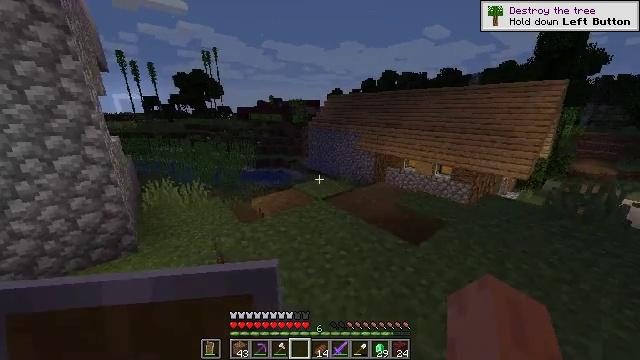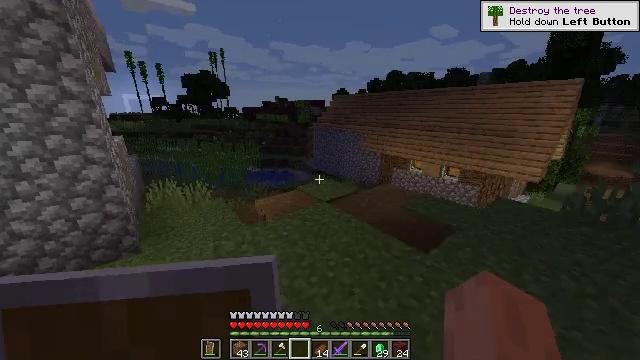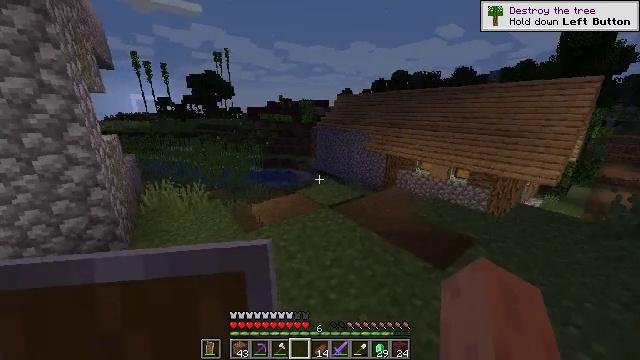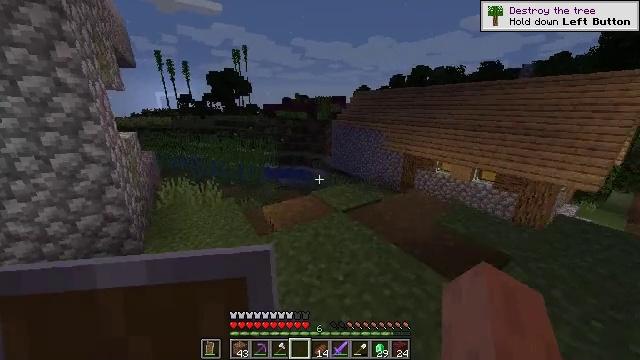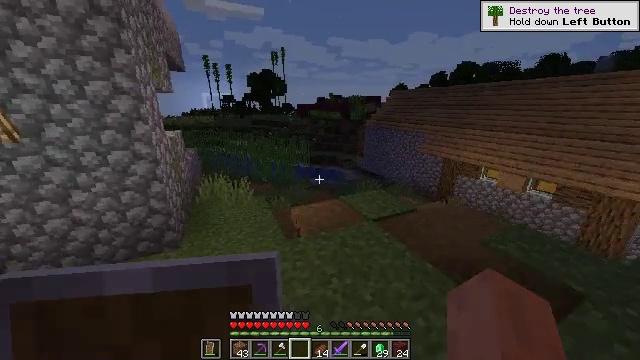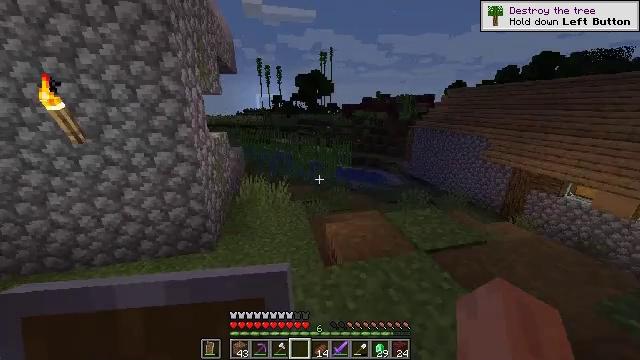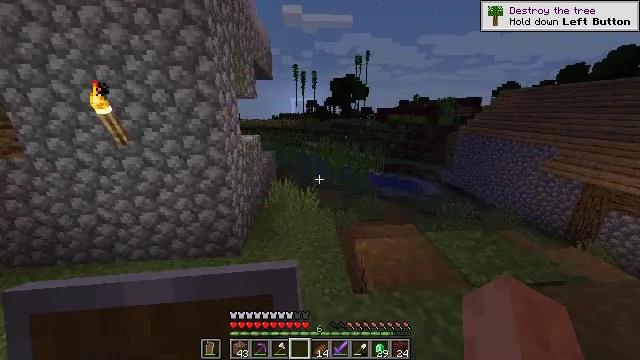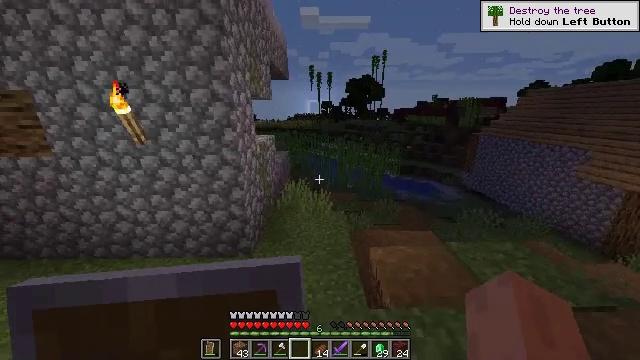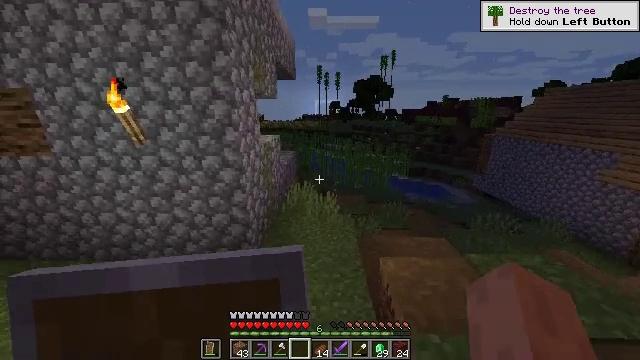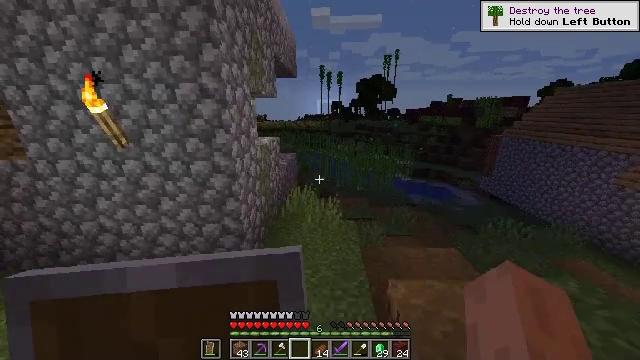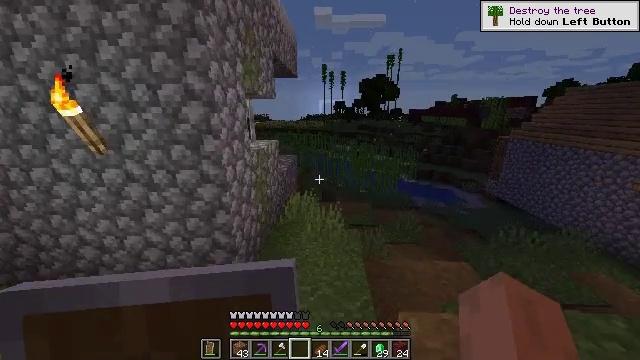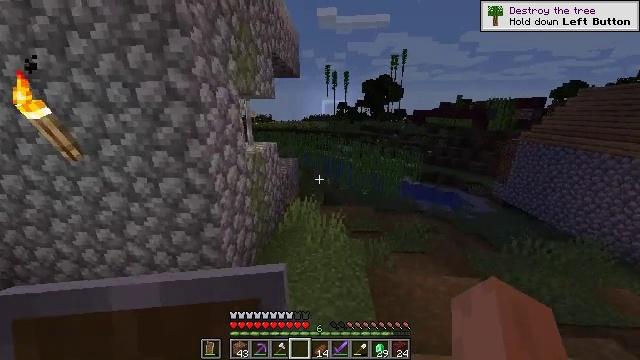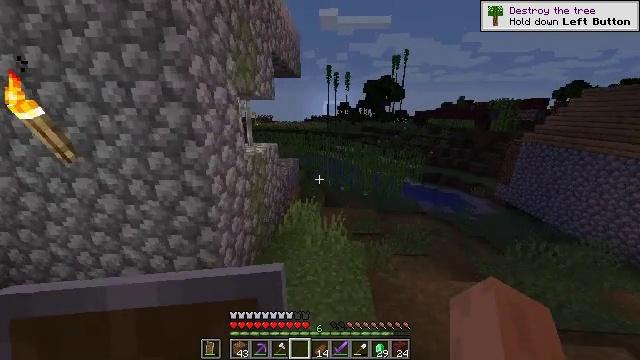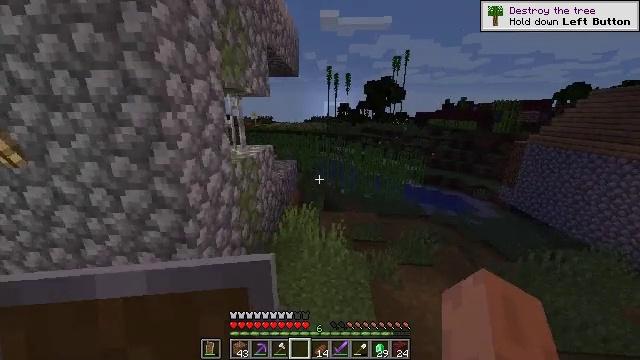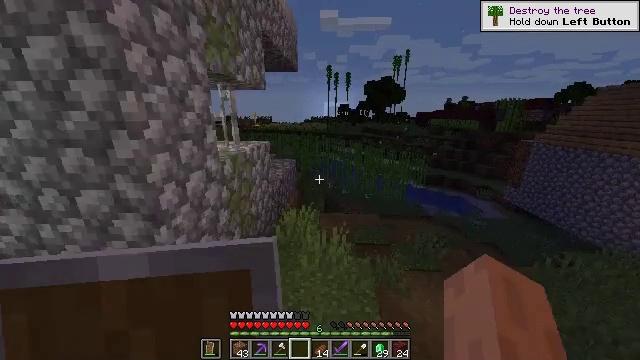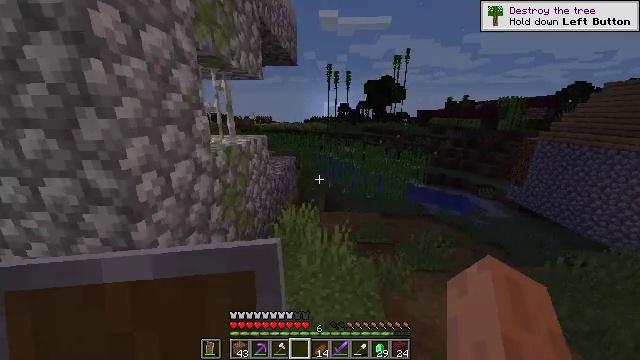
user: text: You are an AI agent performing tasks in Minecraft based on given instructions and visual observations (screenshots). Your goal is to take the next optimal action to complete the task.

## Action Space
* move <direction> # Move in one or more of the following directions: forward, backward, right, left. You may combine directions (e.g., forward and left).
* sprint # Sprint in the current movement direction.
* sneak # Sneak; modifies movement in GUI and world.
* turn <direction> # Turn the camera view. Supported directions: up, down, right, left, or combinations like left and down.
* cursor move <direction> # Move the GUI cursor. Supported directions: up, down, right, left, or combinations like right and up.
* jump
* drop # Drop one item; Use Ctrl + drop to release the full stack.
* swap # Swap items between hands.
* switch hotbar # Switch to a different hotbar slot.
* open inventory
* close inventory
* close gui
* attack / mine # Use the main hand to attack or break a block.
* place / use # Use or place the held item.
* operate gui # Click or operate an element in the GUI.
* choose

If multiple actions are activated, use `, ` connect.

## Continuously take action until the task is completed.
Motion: motion action
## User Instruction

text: Heat ancient debris in the furnace to get netherite scrap.
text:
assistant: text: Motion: move forward, turn left
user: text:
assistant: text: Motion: move forward, turn left
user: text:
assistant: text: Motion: move forward, turn left
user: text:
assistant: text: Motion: move forward, turn left
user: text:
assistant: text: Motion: move forward, turn left
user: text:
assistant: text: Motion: move forward, turn left
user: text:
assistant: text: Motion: move forward, turn left
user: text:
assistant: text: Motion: move forward, turn left
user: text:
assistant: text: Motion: move forward
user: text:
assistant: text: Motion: move forward
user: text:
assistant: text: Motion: move forward
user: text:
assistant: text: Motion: move forward
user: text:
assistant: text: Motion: move forward
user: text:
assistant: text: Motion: move forward
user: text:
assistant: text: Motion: move forward
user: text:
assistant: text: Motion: move forward
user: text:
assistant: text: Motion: move forward
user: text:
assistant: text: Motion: move forward
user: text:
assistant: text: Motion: move forward
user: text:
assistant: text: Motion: move forward
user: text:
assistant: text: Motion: move forward
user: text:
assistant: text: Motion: move forward
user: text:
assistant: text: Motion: move forward
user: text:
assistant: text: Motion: move forward
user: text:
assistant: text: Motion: move forward
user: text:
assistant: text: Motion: move forward
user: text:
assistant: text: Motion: move forward
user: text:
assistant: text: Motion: move forward
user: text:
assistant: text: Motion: move forward
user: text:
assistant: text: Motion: move forward